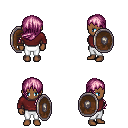
a pixel art fantasy rpg character, female body template, human, dark skin, maroon long-sleeve shirt, white pants, pink left-swept hairstyle, shield, four views (front, back, left, right), 2x2 character sprite sheet, small pixel art, hard edges, no anti-aliasing